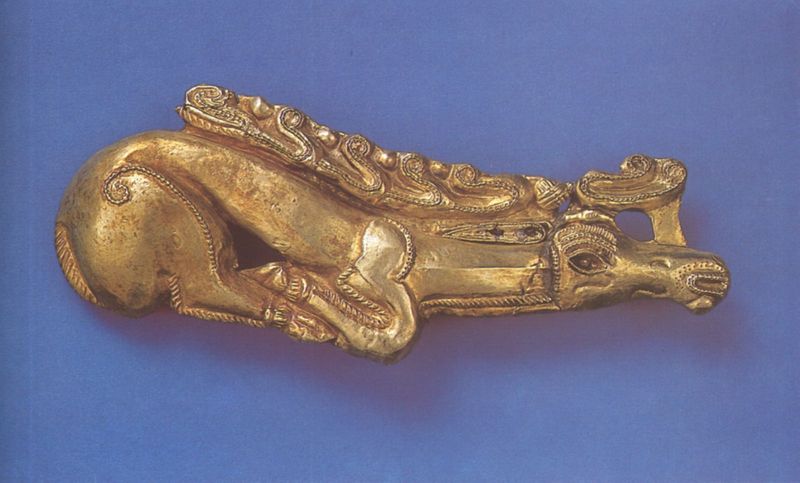
Titel: Goldener skythischer Hirsch von Zöldhalompuszta
Institution: Budapest, Ungarisches Nationalmuseum
Schlagwörter: blau, paris, tier, ornament, augen, auge, figur, gold, ohren, pferd, skulptur, hufe, mähne, schwanz, farbig, dekor, metall, bronze, foto, fotografie, griff, messing, stilisiert, moskau, mythologie, hirsch, antik, maul, griechenland, punziert, geschmiedet, drache, schließe, verschluss, wikinger, skandinavien, fibel, skythen, fabeltier, griechsich, tierstil, nordisch, bronzezeit, fgold, skythisch, berln